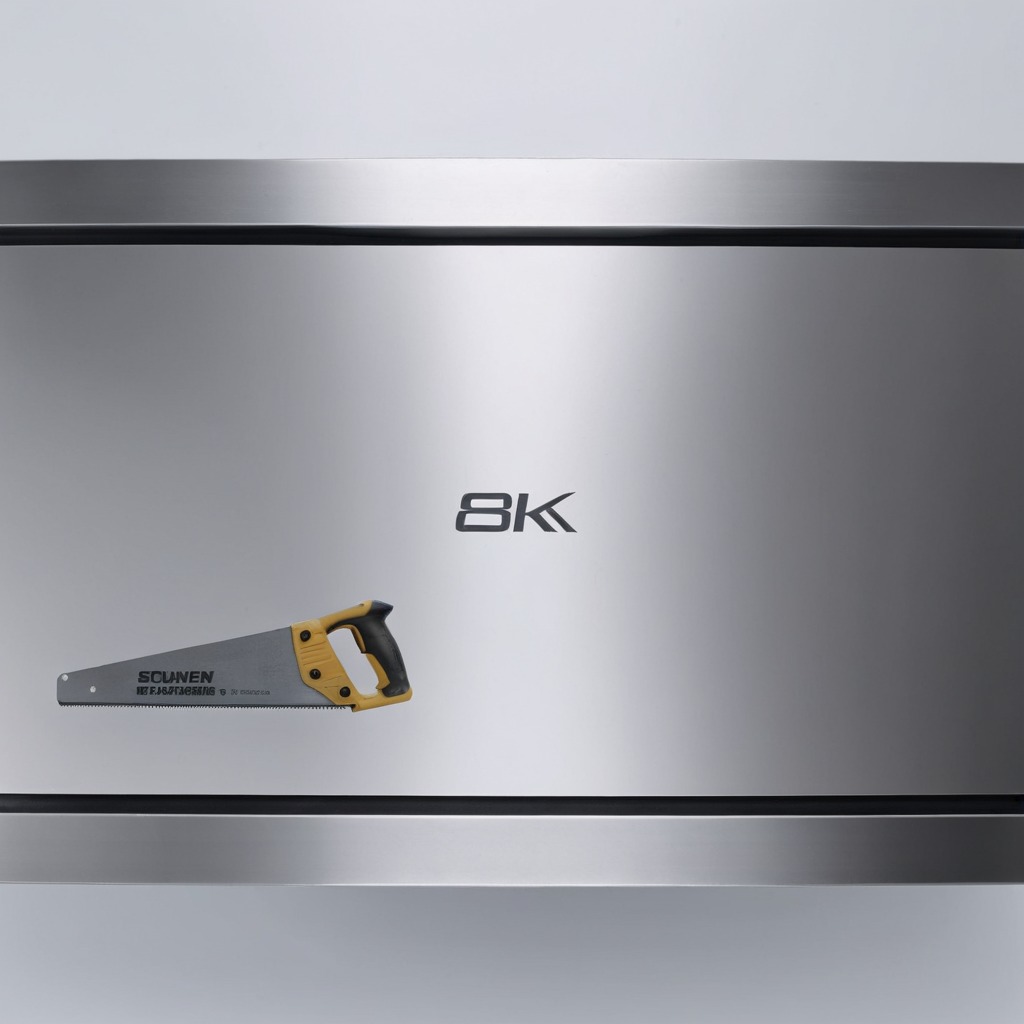
A metal saw is lying on a stainless steel table in a high-end prototyping lab.